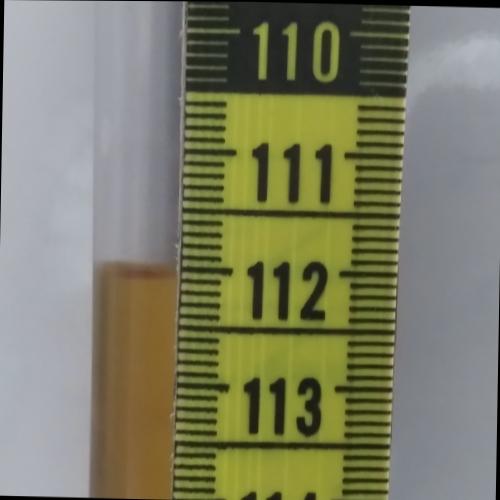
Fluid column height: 112.1 cm